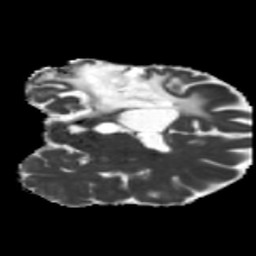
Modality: MD
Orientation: coronal
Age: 41
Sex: male
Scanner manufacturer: siemens
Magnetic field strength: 3 T
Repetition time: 5.25 s
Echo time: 0.08 s